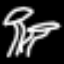
Label: mushroom